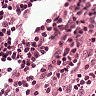
Metastatic tissue present: no